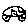
Label: car